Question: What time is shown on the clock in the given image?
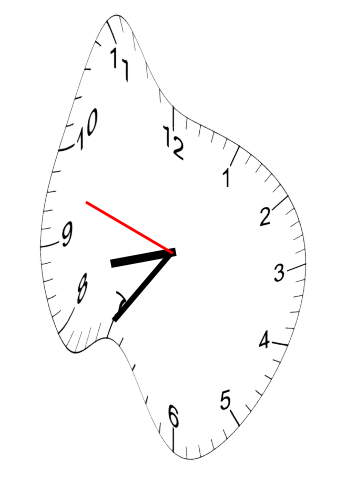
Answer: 08:35:48